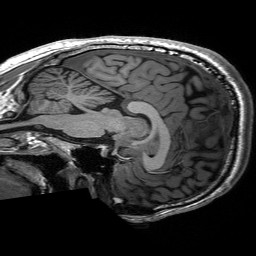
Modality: T1w
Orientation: sagittal
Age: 21
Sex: male
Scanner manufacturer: siemens
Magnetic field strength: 3 T
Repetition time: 2.53 s
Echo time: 0.00227 s